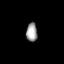
Tissue: lung
Cell type: Epithelial cells
Senescence score: 0.565
Nuclear area (px): 206
Mean DAPI intensity: 157.112